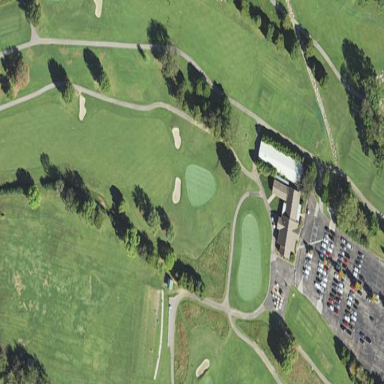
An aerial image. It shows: Golf fairway in the image.